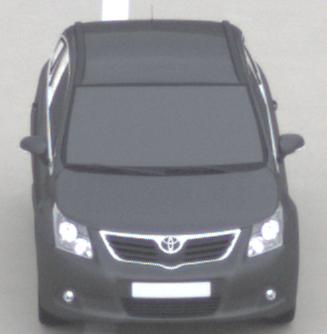
Make: Toyota
Model: Avensis 1.6
Detailed model: Avensis (T27) Notch Back
Model produced from: 2009/01
Model produced until: 2010/08
Doors: 4
Color: gray
Road condition: dry road
Daytime: morning or afternoon
Contrast: low contrast